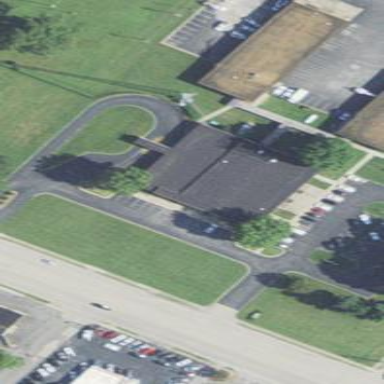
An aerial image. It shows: Building.